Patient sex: M
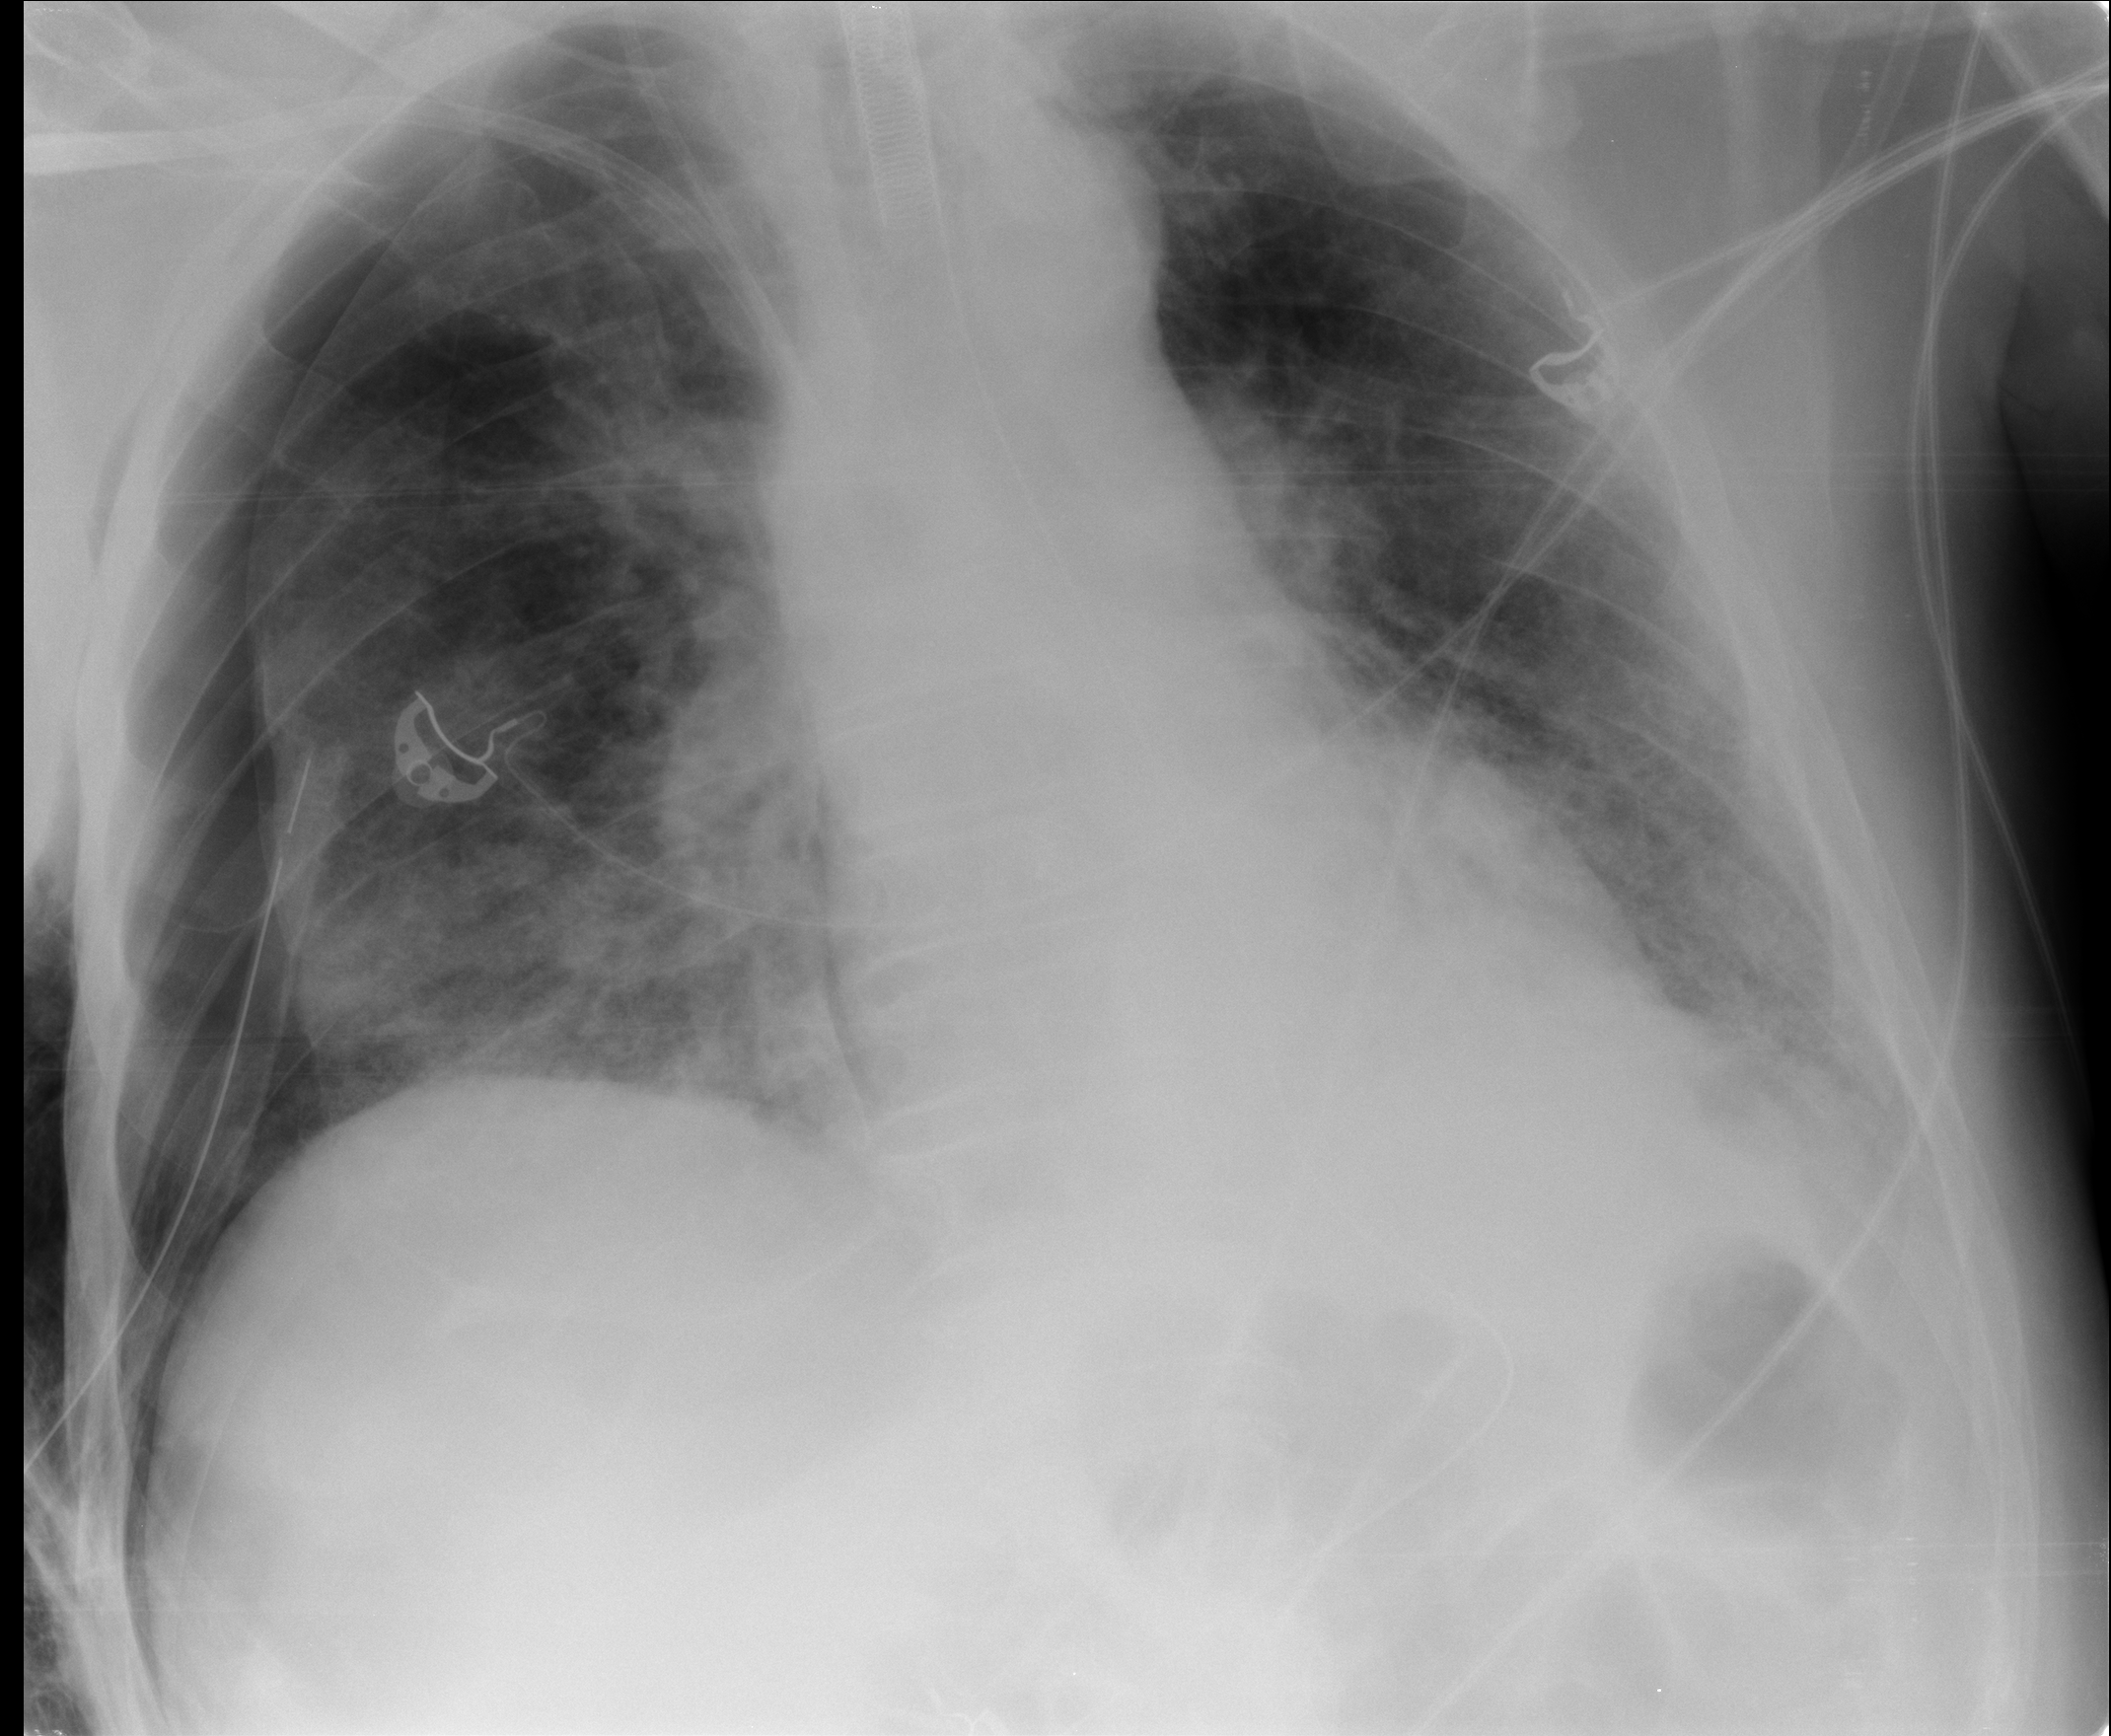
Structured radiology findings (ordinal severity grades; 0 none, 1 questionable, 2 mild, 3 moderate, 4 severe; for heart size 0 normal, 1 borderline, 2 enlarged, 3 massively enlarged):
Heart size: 0
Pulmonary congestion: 2
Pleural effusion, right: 0
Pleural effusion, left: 2
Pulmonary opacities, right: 3
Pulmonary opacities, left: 3
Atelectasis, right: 2
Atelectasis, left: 2